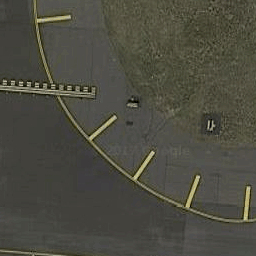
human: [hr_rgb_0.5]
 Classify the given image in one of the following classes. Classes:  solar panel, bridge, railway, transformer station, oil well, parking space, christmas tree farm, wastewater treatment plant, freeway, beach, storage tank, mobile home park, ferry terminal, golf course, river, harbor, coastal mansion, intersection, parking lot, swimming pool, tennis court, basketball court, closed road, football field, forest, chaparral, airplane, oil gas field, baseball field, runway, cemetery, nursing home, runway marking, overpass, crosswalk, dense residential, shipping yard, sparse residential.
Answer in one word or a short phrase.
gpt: runway marking